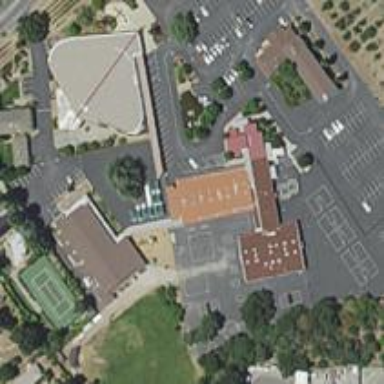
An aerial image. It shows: School.